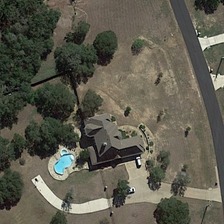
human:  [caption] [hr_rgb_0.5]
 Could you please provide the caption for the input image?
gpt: a building with a swimming pool is near many sparse green trees and a road .

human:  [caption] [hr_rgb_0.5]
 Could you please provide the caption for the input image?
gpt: a building with a swimming pool is near many sparse green trees and a road .

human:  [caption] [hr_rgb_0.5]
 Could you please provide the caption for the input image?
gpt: a building with a swimming pool is near many sparse green trees and a road .

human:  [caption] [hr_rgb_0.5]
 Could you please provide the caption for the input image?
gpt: a building with a swimming pool is near many sparse green trees and a road .

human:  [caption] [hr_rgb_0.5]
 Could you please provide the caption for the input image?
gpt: a building with a swimming pool is near many sparse green trees and a road .